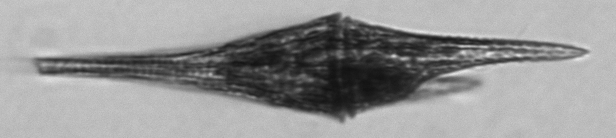
Label: Tripos_furca